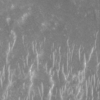
Label: not_dusty